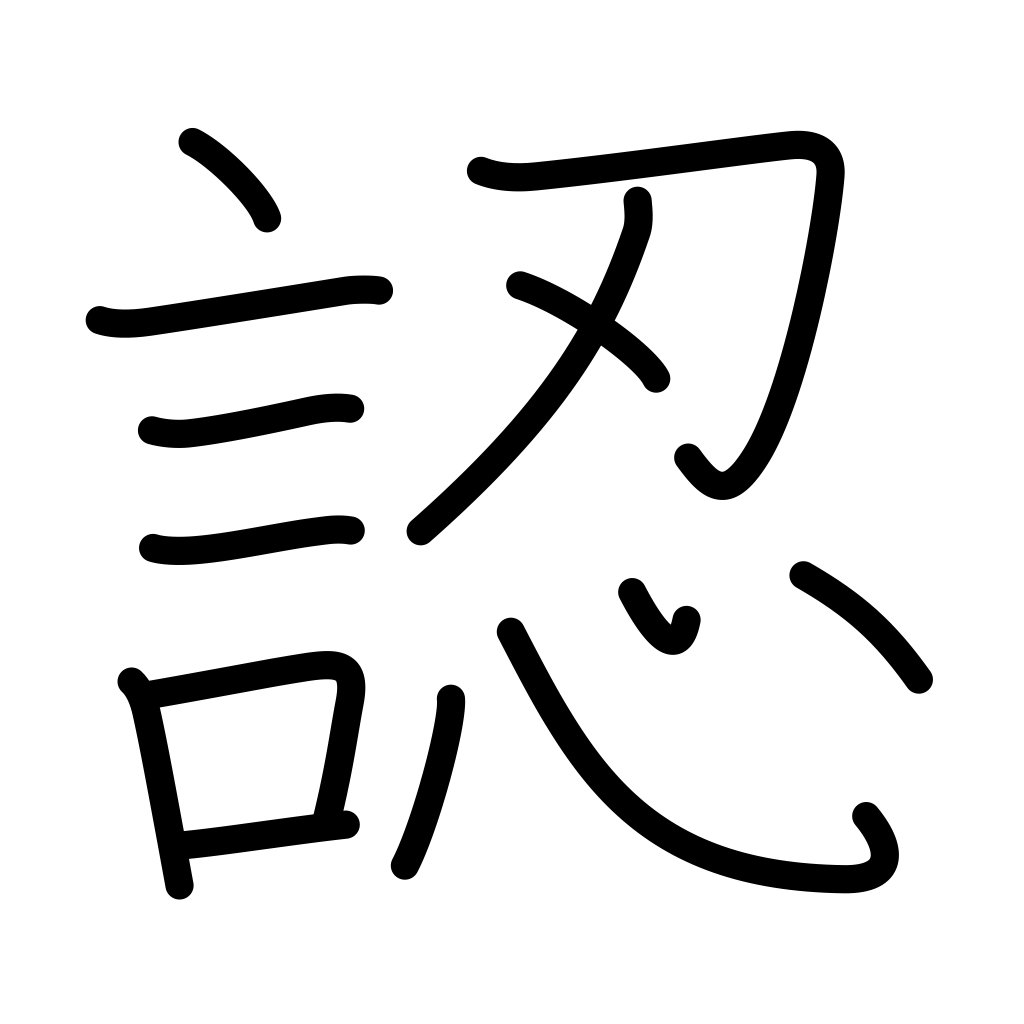
Meaning: acknowledge, witness, discern, recognize, appreciate, believe